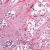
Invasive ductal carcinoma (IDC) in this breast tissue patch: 1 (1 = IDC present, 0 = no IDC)